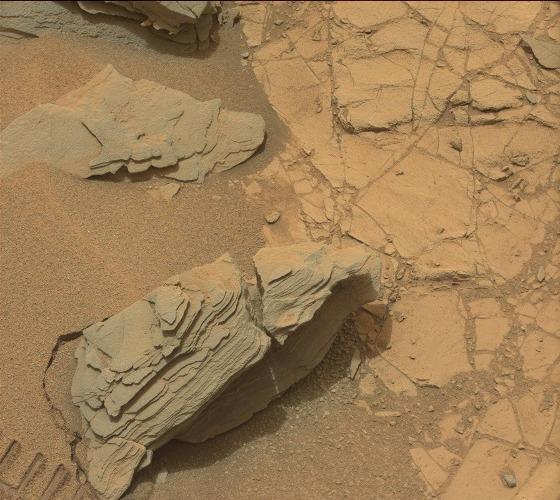
Terrain classes present: Bedrock, Gravel / Sand / Soil, Rock, Shadow, Track